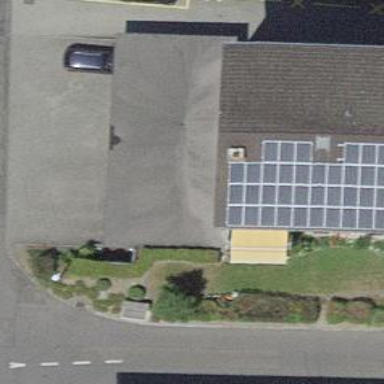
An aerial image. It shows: Group of garages.